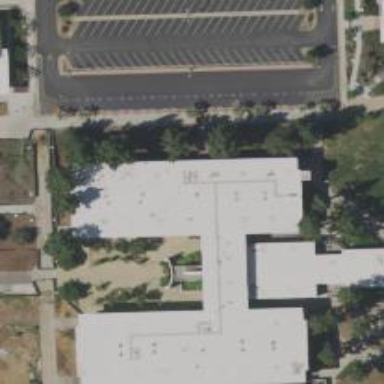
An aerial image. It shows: College building.